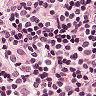
Metastatic tissue present: no